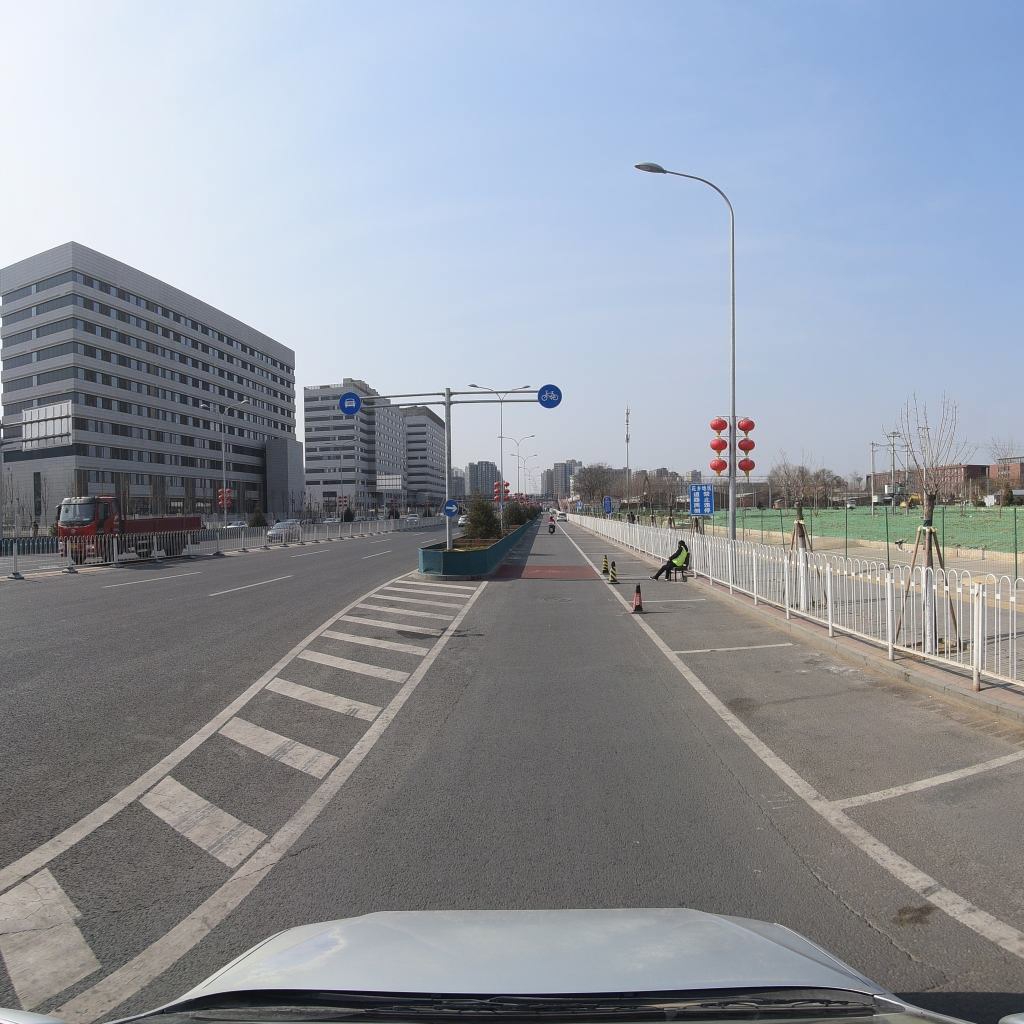
Region: Fengtai
Road damage annotations: longitudinal crack, longitudinal crack, manhole cover, longitudinal crack